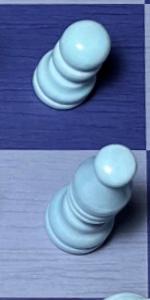
Label: Bishop_White